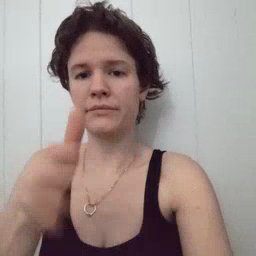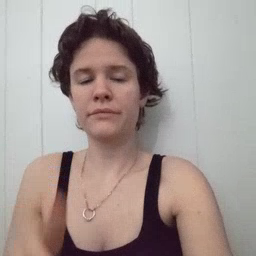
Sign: room